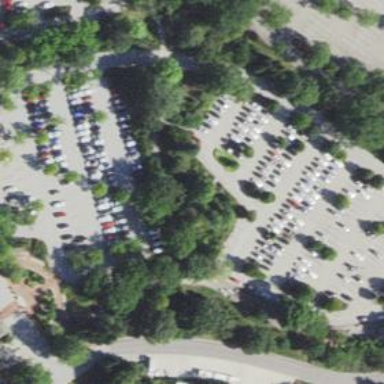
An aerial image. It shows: Parking space.